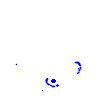
Particle: kaon